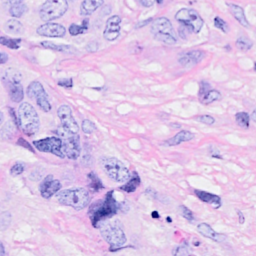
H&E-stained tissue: Breast